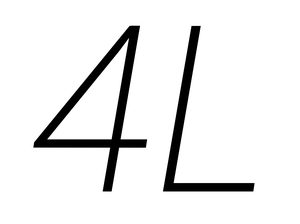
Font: Roboto-Italic_ExtraLight_Italic